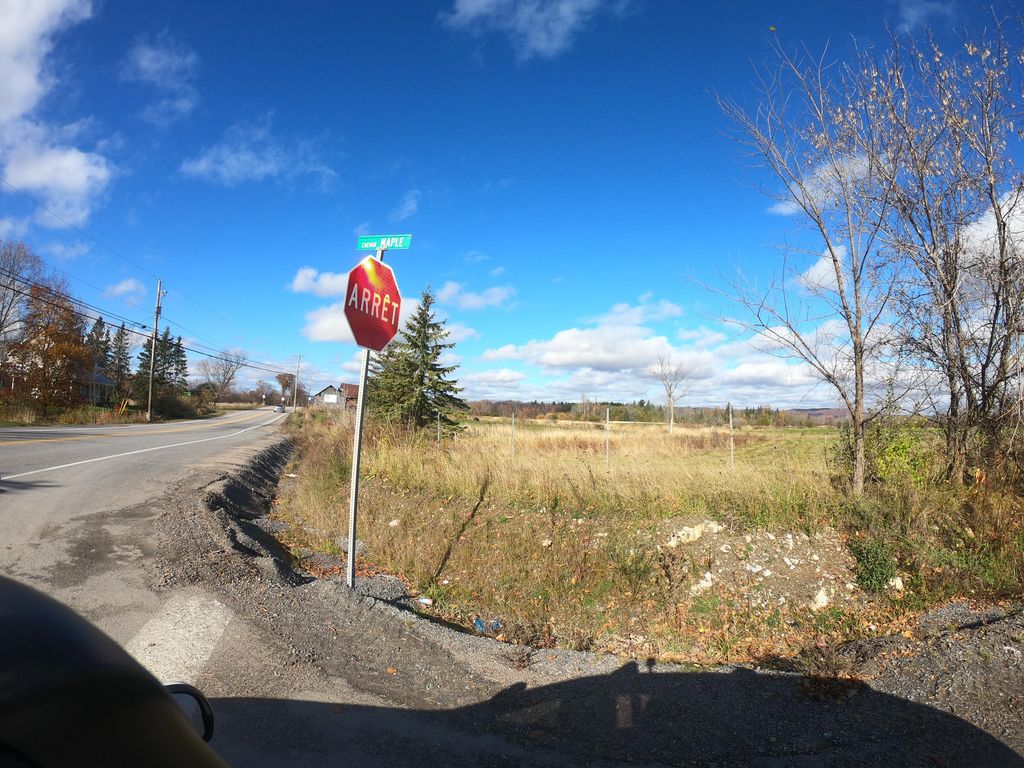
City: ottawa-gatineau